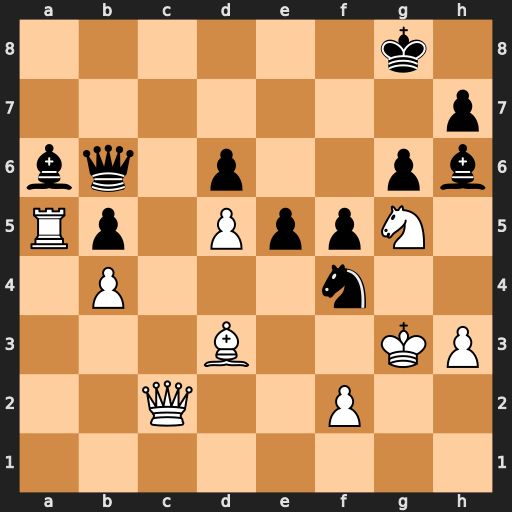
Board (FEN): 6k1/7p/bq1p2pb/Rp1PppN1/1P3n2/3B2KP/2Q2P2/8
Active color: w
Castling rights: -
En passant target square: -
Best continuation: Qc6 Qd8 Ne6 Nxe6 dxe6 Qg5+ Kh2